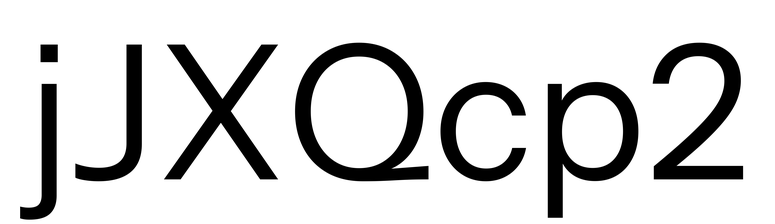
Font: InstrumentSans_Regular